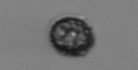
Label: Pseudochattonella_farcimen